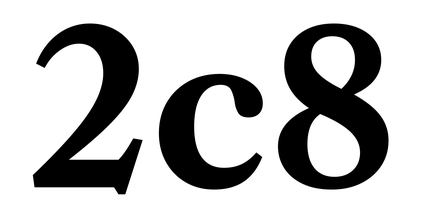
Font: LibreCaslonText_Bold